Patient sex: M
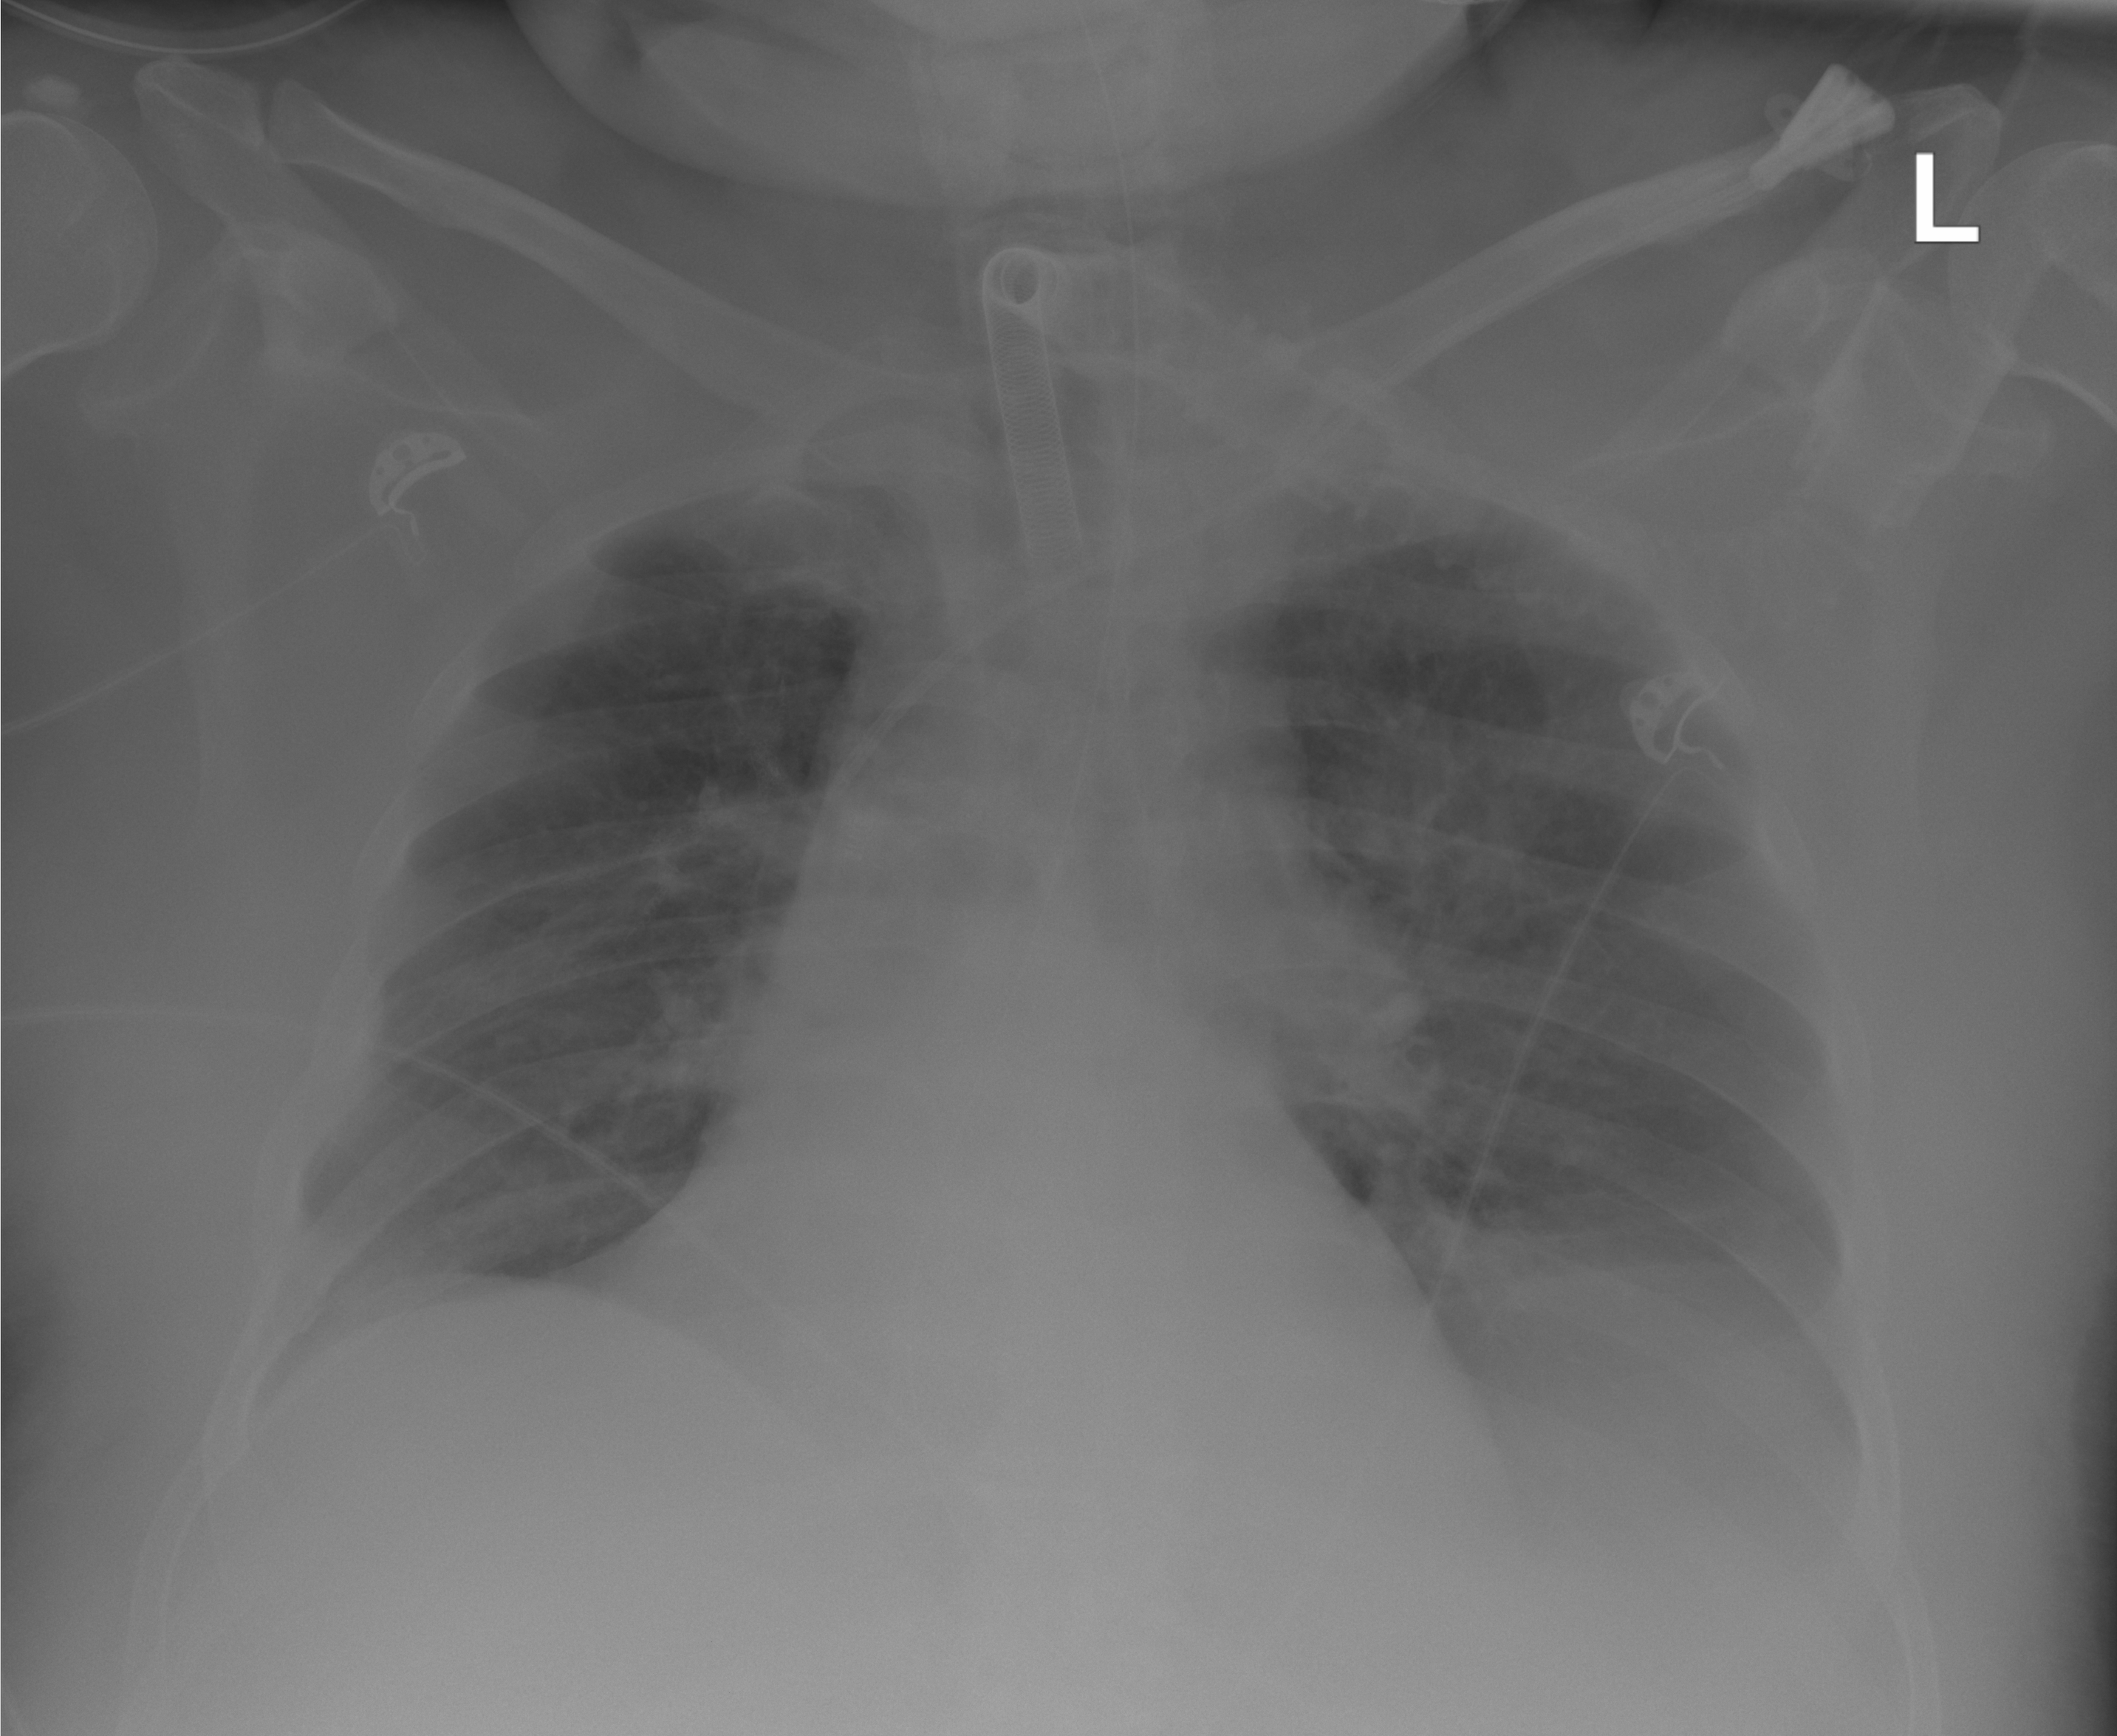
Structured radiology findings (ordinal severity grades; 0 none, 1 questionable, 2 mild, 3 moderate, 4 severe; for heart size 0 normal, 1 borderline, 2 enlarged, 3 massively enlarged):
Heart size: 0
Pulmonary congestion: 2
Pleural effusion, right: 0
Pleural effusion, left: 1
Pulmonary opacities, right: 0
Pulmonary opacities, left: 0
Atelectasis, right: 0
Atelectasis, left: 0